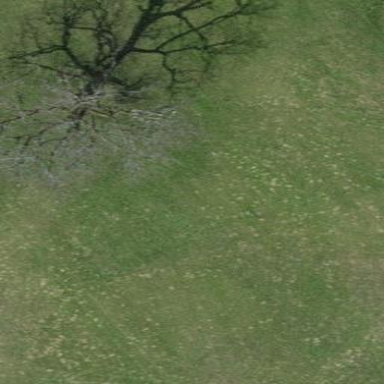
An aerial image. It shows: Golf fairway surrounded by grass.